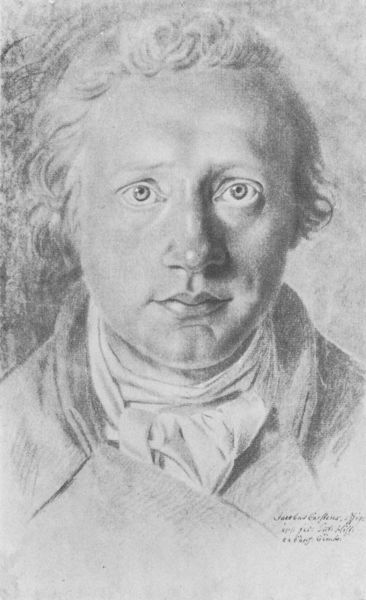
Titel: Selbstportrait
Künstler: Asmus Jakob Carstens
Standort: Hamburg
Institution: Kunsthalle
Schlagwörter: dunkel, kopf, mann, schatten, weiß, frisur, grau, haar, hell, hintergrund, licht, mund, nase, schwarz, skizze, stirn, zeichnung, blick, schal, tuch, hochformat, jacke, jung, augen, falten, gesicht, knoten, kragen, bildnis, hals, portrait, porträt, signatur, auge, haare, mantel, realismus, kind, klassizismus, blatt, musik, augenbrauen, brustbild, en face, frontal, kinn, lippe, lippen, locken, ohren, traurig, schrift, wangen, wellen, papier, umrisse, backen, grafik, graphik, schattierung, linien, friedrich, romantik, frack, ernst, grübchen, inschrift, glanz, halstuch, pupillen, pianist, faltenwurf, junge, wange, revers, selbstporträt, seitenlicht, bauer, knabe, kohle, groß, druck, schwarzweiss, schraffur, holzstich, radierung, stich, künstler, mundwinkel, widmung, text, schriftsteller, selbstbildnis, bleistift, krause, schielen, stift, bleistiftzeichnung, jüngling, selbstportrait, frontalansicht, junger mann, malerisch, mittelalter, kinngrübchen, aufklärung, kupferstich, handschrift, beschreibung, vorzeichnung, sturm und drang, graphit, handzeichnung, bleistif, silberstift, grafit, eichnung, augapfel, bleifstift, wissen, mind, vollmundig, schwazweiss, schütteres haar, kregen, lippenschwung, seidenschalt, waar, 1800, sapper david friedrich, frontbild, mannhalstuch, porträt zeichnung, bleististft, follard, kinn+